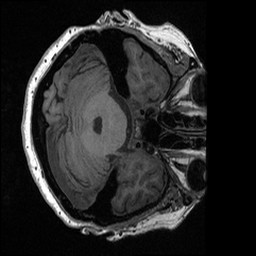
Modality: T1w
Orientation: axial
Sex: female
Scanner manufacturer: ge
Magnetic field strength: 3 T
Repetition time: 0.0064 s
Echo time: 0.00281 s